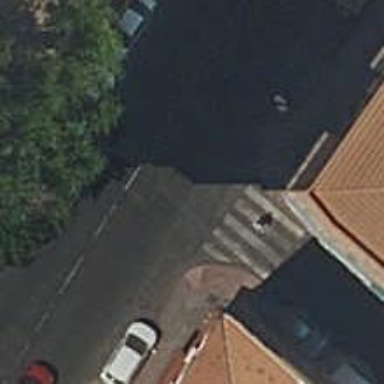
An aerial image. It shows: Marked crossing on the road.